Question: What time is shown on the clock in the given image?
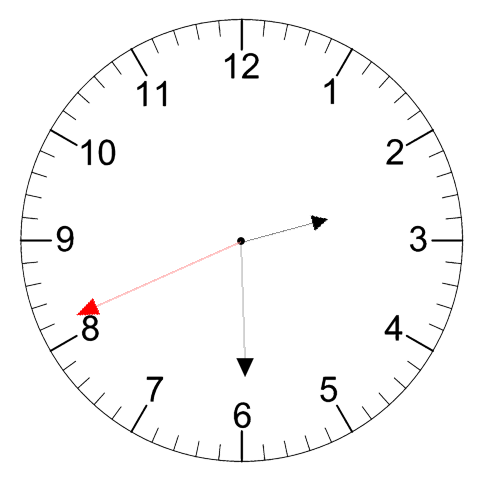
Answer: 02:29:41